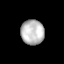
Tissue: prostate
Cell type: T cells
Senescence score: 0.2812
Nuclear area (px): 554
Mean DAPI intensity: 191.666